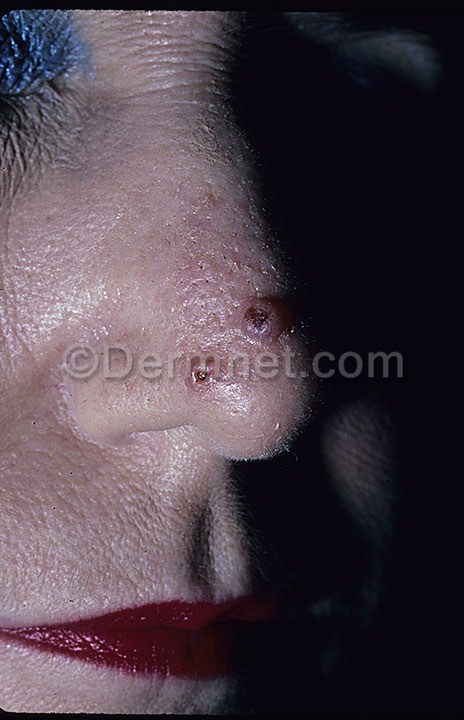
Disease: Actinic Keratosis Basal Cell Carcinoma and other Malignant Lesions